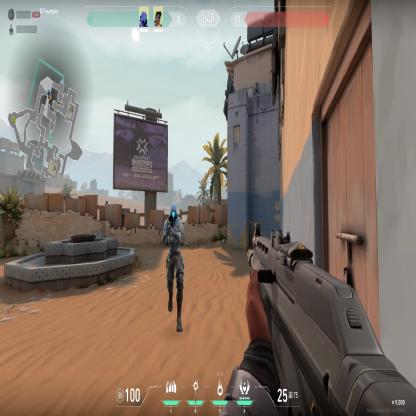
Label: teammate